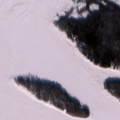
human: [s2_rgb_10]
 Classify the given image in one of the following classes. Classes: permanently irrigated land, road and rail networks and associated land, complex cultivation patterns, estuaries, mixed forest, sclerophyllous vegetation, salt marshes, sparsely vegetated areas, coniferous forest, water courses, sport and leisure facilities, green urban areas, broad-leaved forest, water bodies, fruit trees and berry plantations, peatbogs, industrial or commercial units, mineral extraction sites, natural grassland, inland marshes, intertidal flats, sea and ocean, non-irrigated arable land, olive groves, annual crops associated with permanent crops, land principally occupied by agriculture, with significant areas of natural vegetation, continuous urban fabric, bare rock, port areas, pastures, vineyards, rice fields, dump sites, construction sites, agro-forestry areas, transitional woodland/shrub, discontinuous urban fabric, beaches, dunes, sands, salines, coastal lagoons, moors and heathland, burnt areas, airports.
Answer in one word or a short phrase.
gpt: broad-leaved forest, salt marshes, sea and ocean